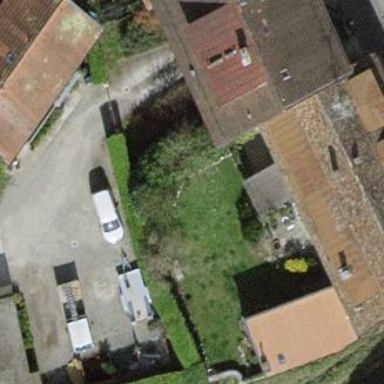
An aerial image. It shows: Garden surrounded by fence.